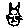
Label: cat